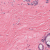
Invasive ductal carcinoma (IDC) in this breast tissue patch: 0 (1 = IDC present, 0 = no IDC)